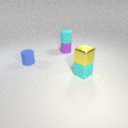
small yellow metal cube above small cyan rubber cube